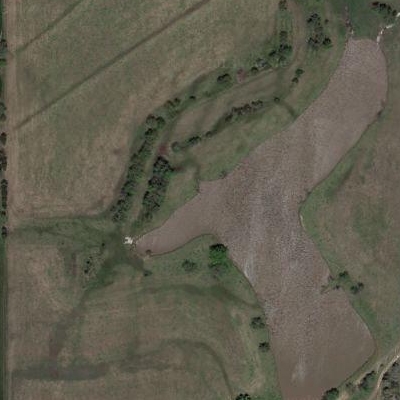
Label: Grass